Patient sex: M
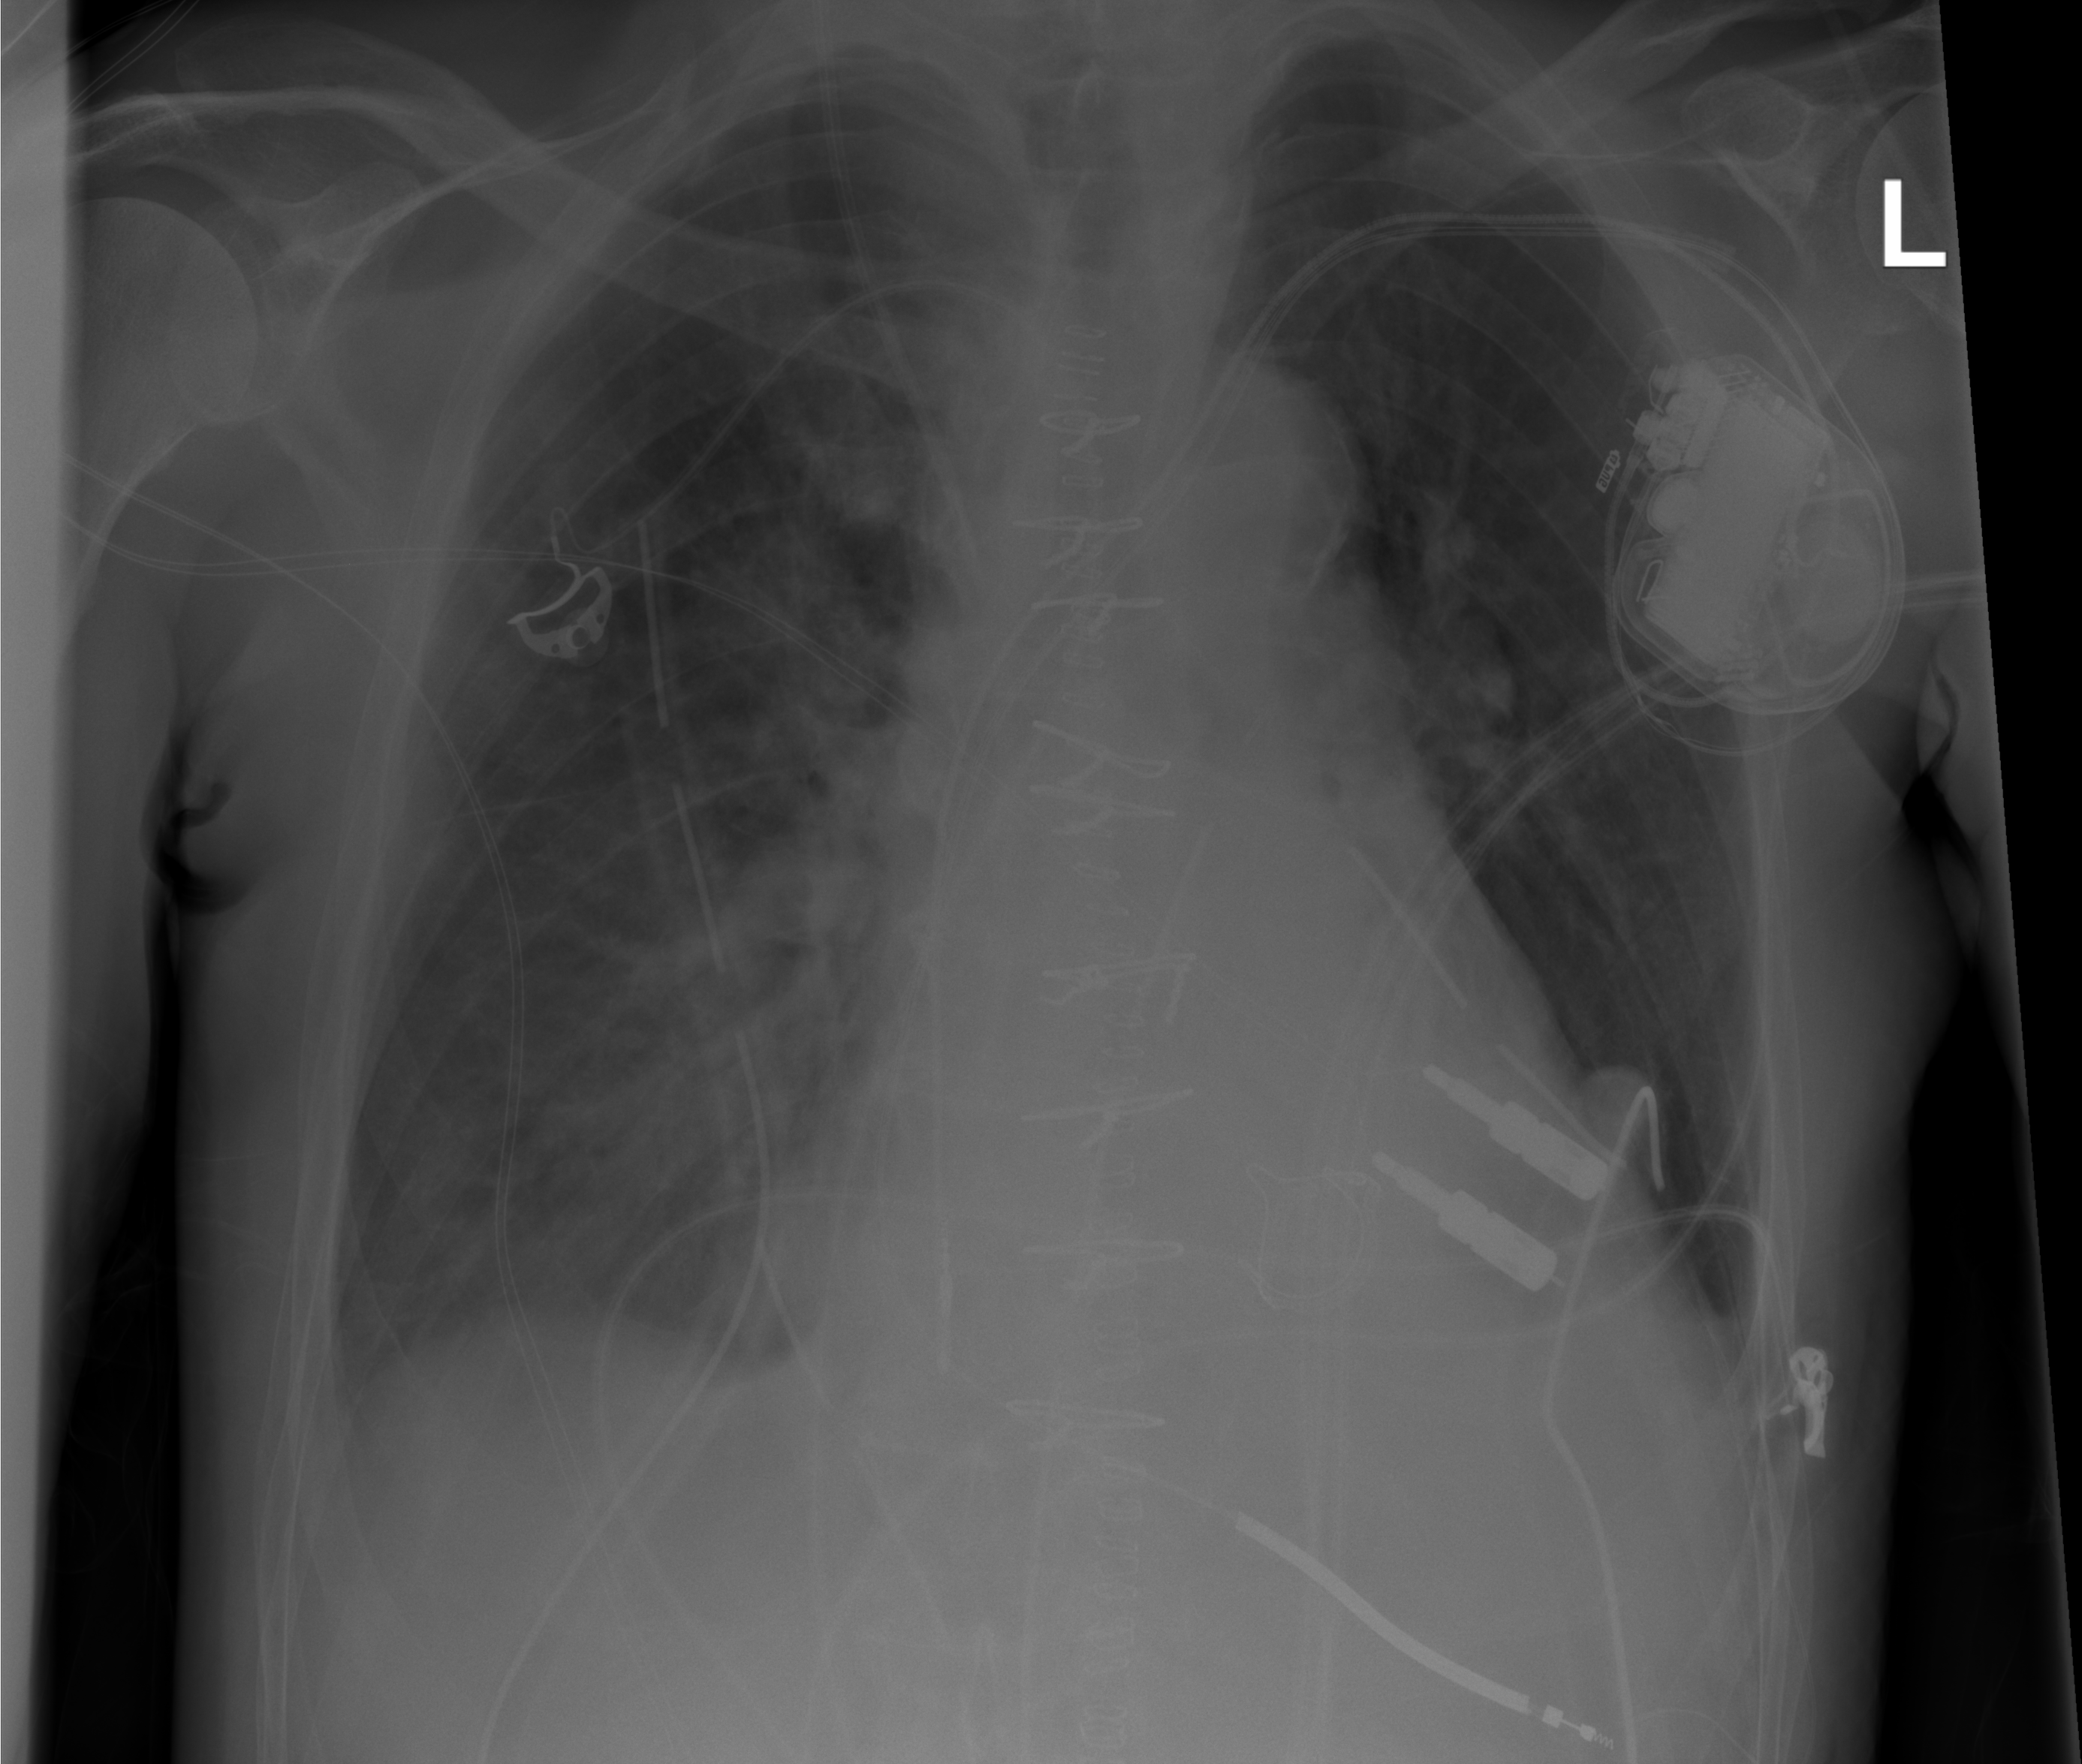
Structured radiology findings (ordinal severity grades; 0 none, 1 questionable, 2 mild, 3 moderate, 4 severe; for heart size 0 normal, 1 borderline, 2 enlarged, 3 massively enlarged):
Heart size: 2
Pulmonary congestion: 2
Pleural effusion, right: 1
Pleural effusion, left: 0
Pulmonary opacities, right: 2
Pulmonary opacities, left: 0
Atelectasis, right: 2
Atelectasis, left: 0